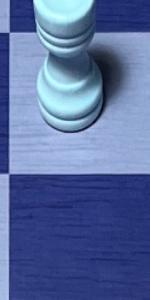
Label: Empty